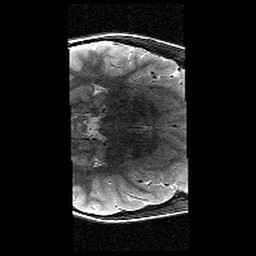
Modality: T2w
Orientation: axial
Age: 12
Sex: female
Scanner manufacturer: siemens
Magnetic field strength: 3 T
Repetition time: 9.23 s
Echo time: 0.067 s